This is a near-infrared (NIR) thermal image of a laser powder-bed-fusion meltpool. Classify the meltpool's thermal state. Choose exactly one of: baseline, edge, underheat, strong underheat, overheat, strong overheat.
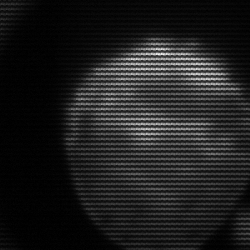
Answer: edge